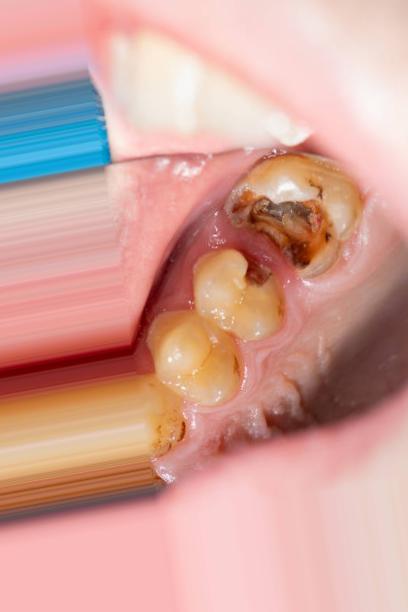
Condition: Caries